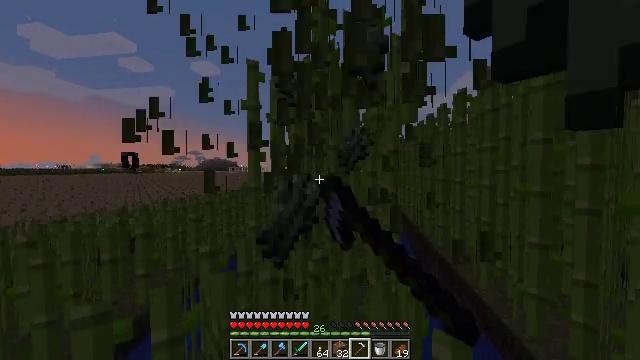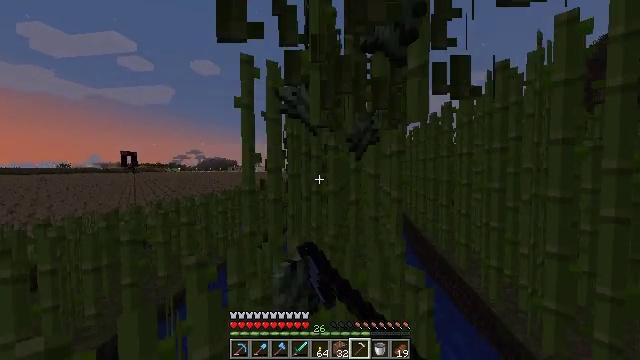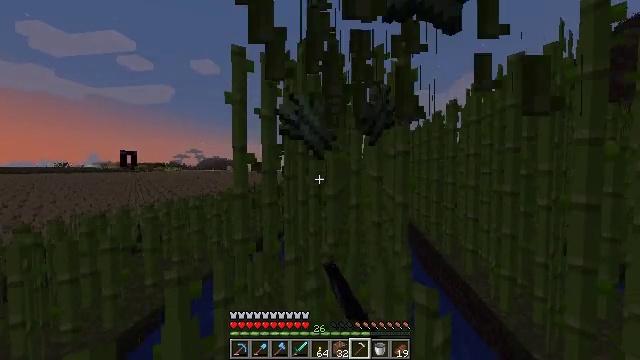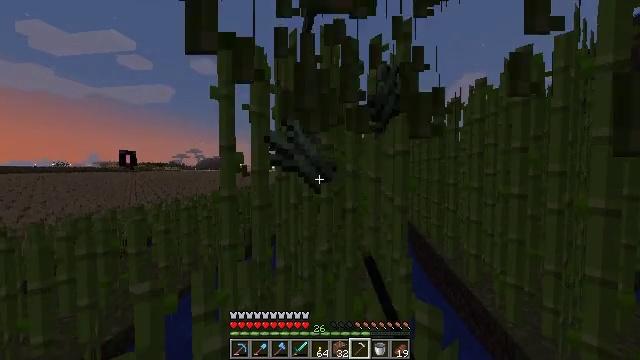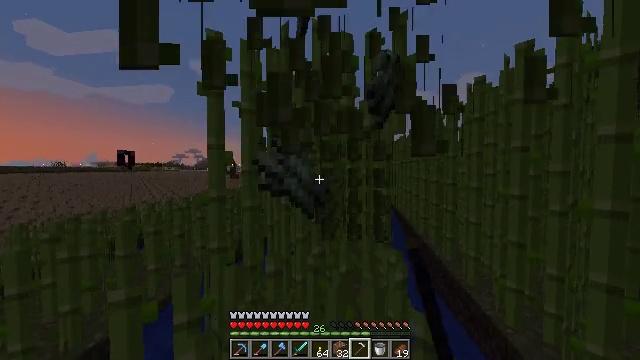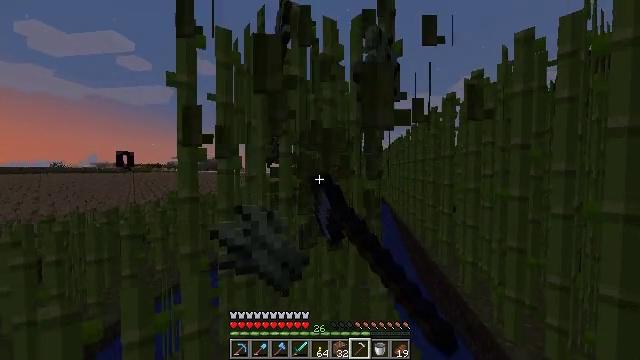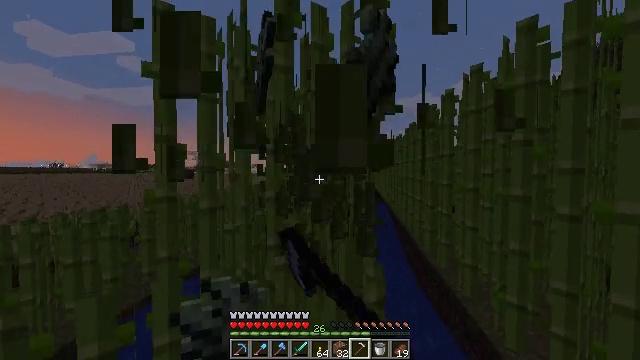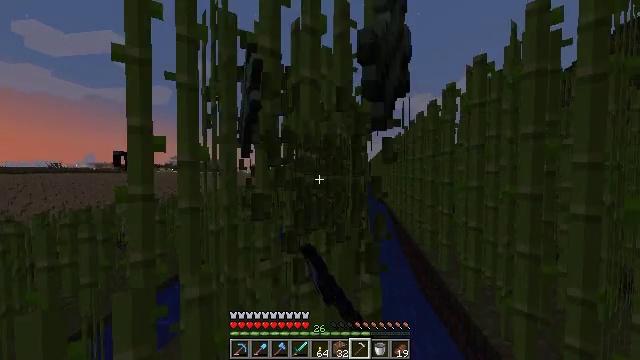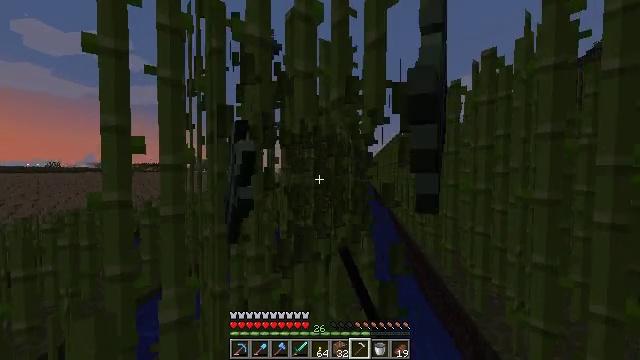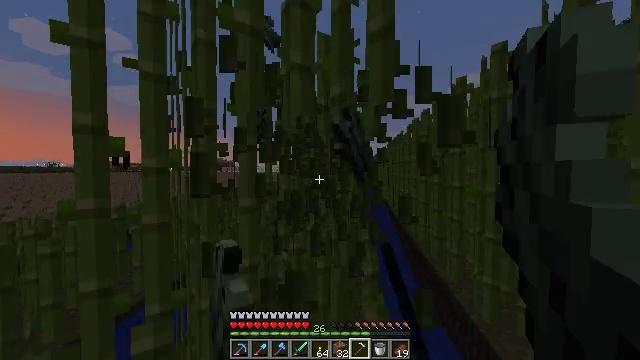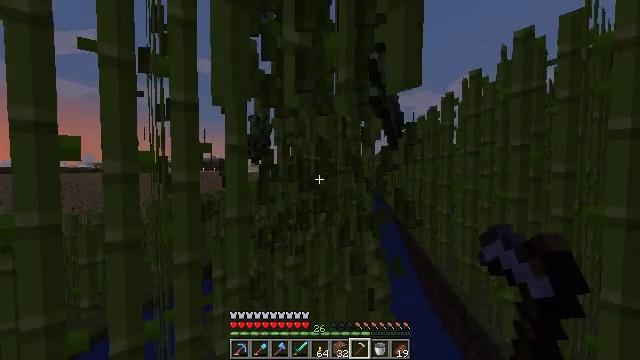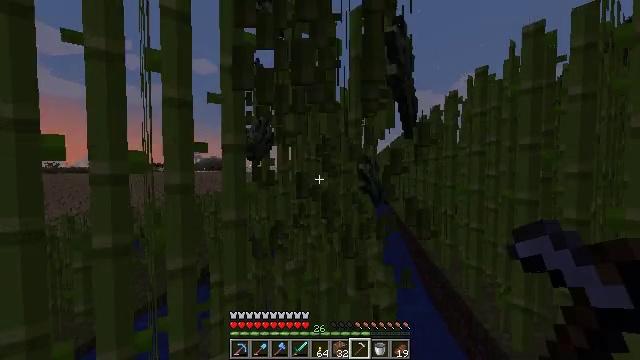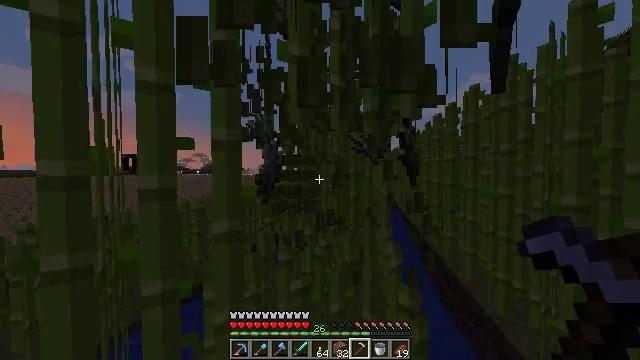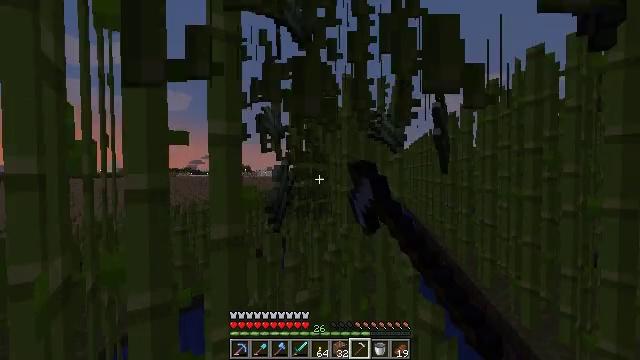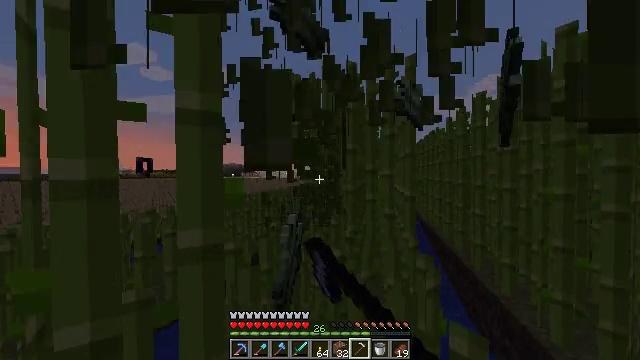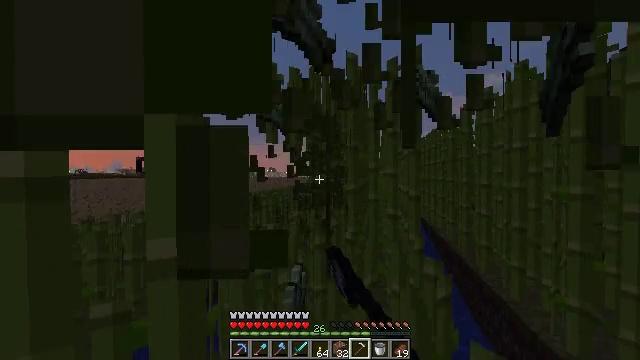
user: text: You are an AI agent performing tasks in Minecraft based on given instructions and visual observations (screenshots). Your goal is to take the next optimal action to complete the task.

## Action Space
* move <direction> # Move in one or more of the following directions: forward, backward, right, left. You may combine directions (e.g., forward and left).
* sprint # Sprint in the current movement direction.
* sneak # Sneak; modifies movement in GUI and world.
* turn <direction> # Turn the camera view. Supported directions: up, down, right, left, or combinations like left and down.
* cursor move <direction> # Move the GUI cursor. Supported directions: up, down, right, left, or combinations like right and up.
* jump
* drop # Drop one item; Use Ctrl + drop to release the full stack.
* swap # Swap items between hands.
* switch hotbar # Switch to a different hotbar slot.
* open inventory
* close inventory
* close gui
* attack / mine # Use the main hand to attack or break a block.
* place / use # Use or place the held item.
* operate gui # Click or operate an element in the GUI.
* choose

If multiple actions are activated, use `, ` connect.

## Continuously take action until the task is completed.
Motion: motion action
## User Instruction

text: Break the sugar cane.
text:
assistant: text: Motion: move forward, attack / mine
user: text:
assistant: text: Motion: move forward, attack / mine
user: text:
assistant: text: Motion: move forward and move right, attack / mine
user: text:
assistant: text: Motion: move forward and move right, attack / mine
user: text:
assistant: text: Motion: move forward and move right, attack / mine
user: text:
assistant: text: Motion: move forward, attack / mine
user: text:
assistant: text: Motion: move forward, attack / mine
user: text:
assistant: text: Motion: move forward, attack / mine
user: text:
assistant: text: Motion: move forward, attack / mine
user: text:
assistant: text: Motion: move forward, attack / mine
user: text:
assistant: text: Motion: move forward, attack / mine
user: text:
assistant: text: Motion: move forward, turn left, attack / mine
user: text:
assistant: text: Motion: move forward, turn left, attack / mine
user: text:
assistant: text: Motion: move forward, attack / mine
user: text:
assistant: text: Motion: move forward, attack / mine
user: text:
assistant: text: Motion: attack / mine
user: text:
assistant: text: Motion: move back, turn right, attack / mine
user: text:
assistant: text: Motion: move back, turn right, attack / mine
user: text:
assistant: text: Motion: move back
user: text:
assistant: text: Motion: move back
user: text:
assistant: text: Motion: move back and move left
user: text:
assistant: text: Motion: move back and move left
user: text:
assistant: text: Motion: move back and move left
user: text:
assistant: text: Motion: move back and move left
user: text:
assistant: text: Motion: move back
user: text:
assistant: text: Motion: no_op
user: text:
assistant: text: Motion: turn right, attack / mine
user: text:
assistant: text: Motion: move forward, attack / mine
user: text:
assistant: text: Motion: move forward, turn right, attack / mine
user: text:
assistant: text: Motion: move forward, attack / mine